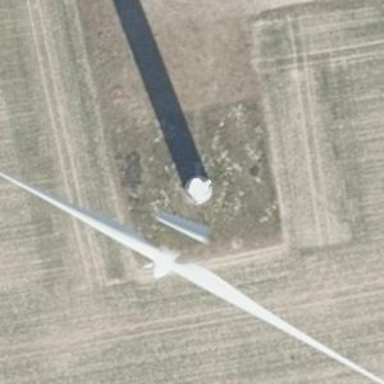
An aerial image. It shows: Wind generator of the horizontal axis type made by Vestas.